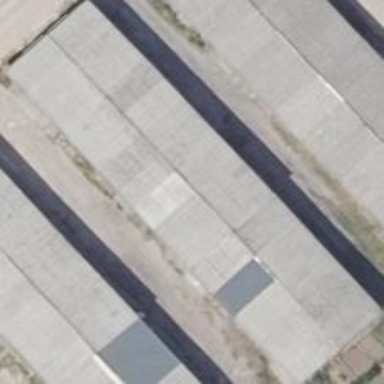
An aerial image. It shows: Group of garages.